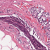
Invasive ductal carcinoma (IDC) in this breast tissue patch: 0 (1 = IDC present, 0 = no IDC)